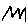
Label: zigzag